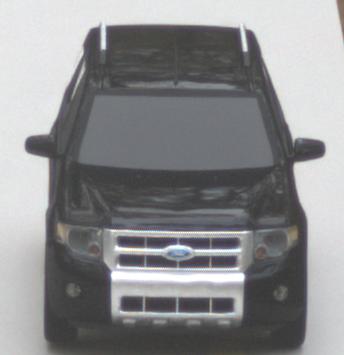
Make: Ford
Model: Escape Hybrid
Detailed model: -
Model produced from: 2004
Model produced until: 2012
Doors: 5
Color: black
Road condition: dry road
Daytime: morning or afternoon
Contrast: low contrast